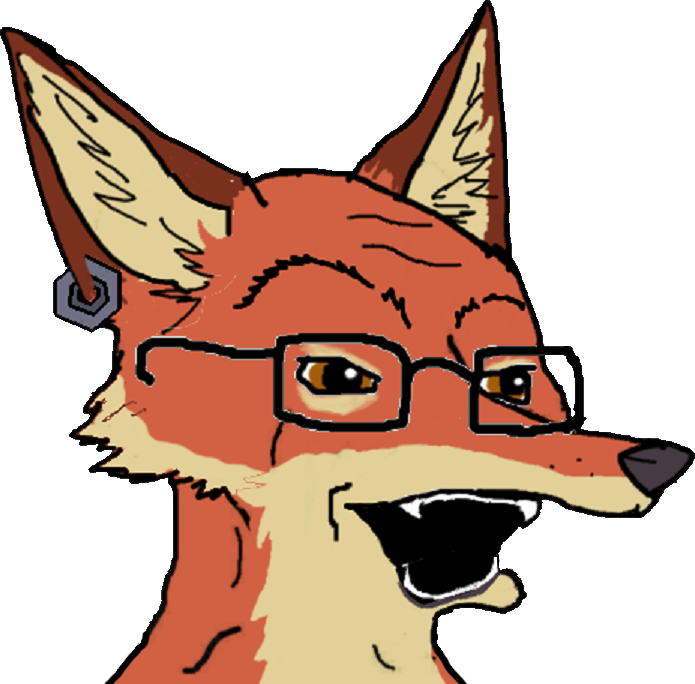
Label: 5_Animal